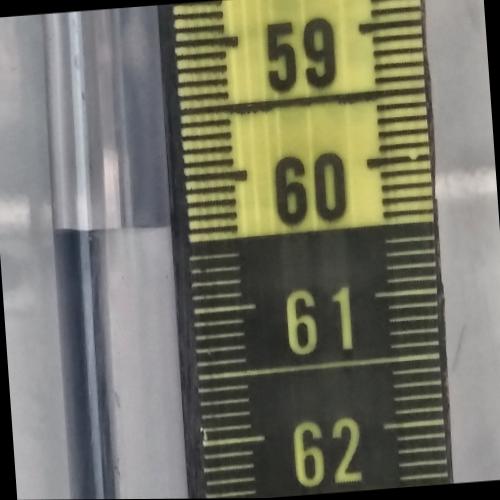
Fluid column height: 60.4 cm